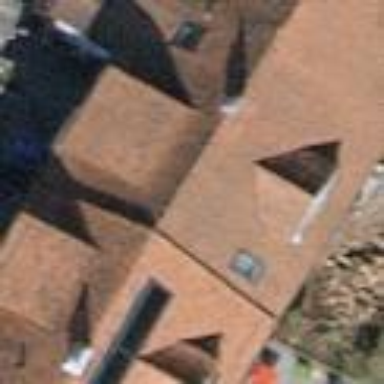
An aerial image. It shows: Building with tile roof.